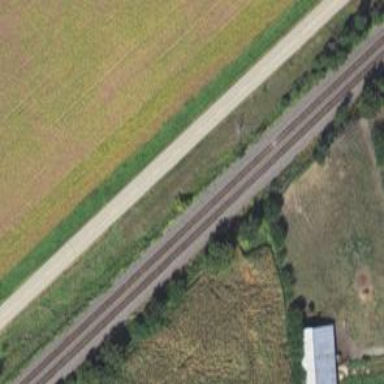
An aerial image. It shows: Railway service station.